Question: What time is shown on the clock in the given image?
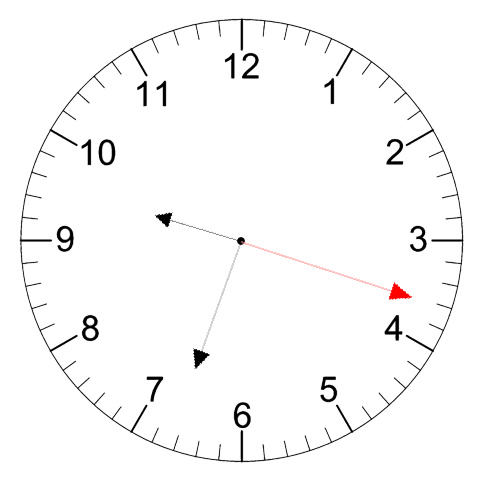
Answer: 09:33:18